Interaction volume radius: 5 \u00c5
Interaction volume height: 25 \u00c5
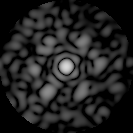
Disorder parameter: 0.692